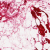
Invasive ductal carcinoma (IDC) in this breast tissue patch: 0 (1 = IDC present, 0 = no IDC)